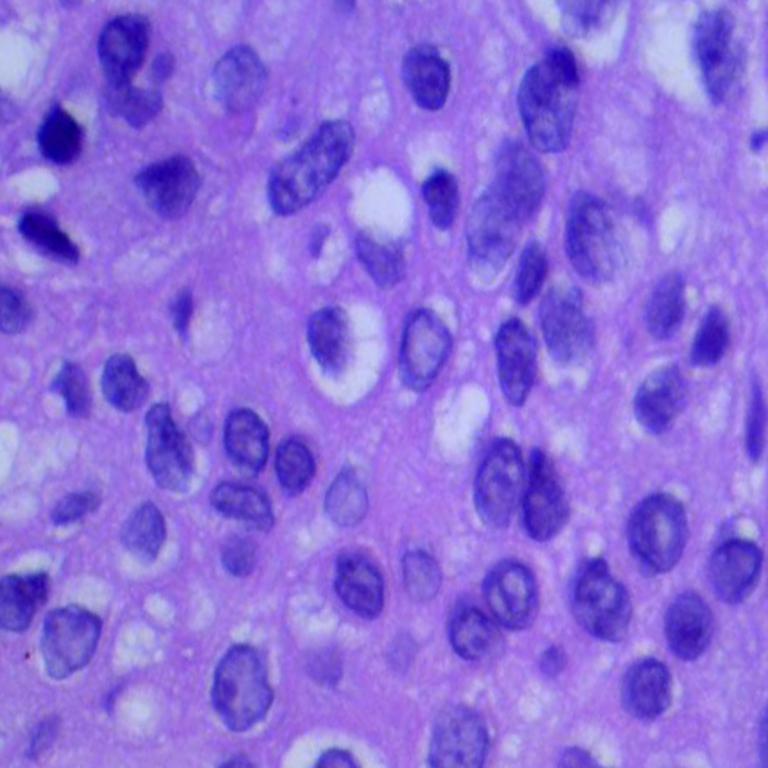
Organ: lung
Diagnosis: squamous carcinomas